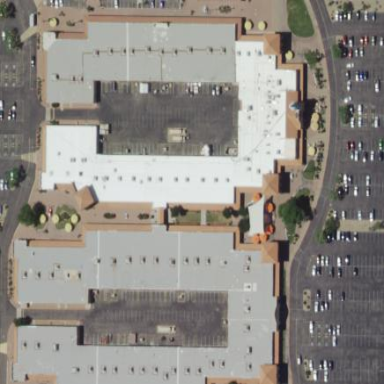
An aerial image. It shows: Retail building.